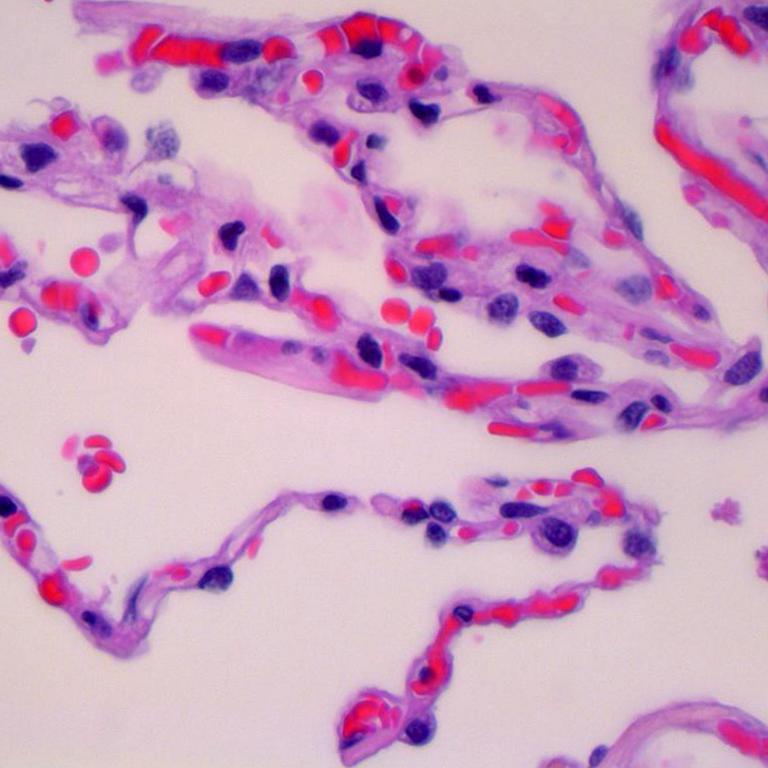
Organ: lung
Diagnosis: benign